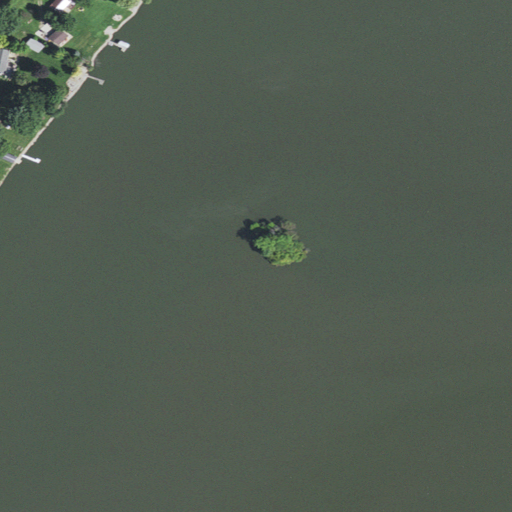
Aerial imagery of island in Wisconsin named Poplar Island containing open water, pasture, low intensity development, and open development